Question: I am trying to send an HTML email from my app with MFMailComposeViewController, but I'm running into an issue where there is odd padding to the right.
Here is the HTML I'm using:
'''
</br>
</br>
<a href='itms-apps://itunes.apple.com/app/id444395321'>
<img src='http://brianensorapps.com/whirlworld/wwad.png' height='80' width='320' style='position:relative;left:-10px;margin-right:0px;padding-right:0px;'/>
</a>
'''
I'm not sure which right CSS tags are necessary. Neither are working now. The position and left tag are for eliminating the left margin.
Here is a picture of the situation I'm trying to avoid where the user can scroll to the right past my banner:

It has also been requested that I post the code for presenting the MFMailComposeViewController:
'''
sharingVC = [[MFMailComposeViewController alloc] init];
sharingVC.mailComposeDelegate = self;
sharingVC.navigationBar.tintColor = [UIColor lightGrayColor];
[sharingVC setSubject:@"Check out this app"];
[sharingVC setMessageBody:[NSString stringWithContentsOfFile:[[NSBundle mainBundle] pathForResource:@"sharingEmail.html"] usedEncoding:nil error:nil] isHTML:YES];
[self presentViewController:sharingVC animated:YES completion:nil];
'''
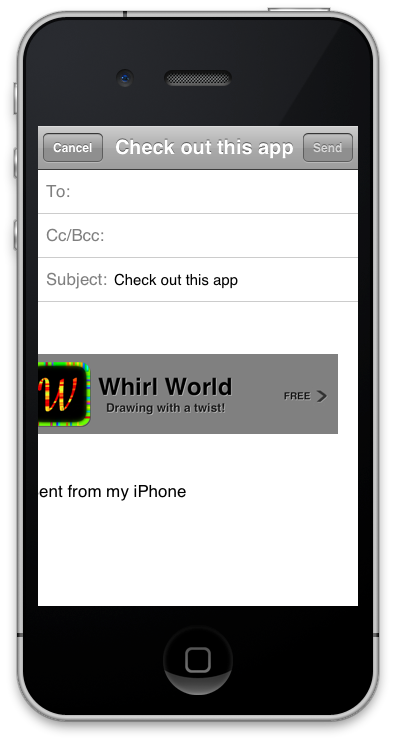
Answer: You are setting the left margin to -10px, which moves everything to the left (giving you a right margin of 10px)
In the style attribute, change 'left: -10px' to say 'left:0px' so your html code looks like this:
'''
</br>
</br>
<a href='itms-apps://itunes.apple.com/app/id444395321'>
<img src='http://brianensorapps.com/whirlworld/wwad.png' height='80' width='320' style='position:relative;left:0;margin-right:0px;padding-right:0px;'/>
</a>
'''
I think what you are really looking for though would be to set the position absolute and left to 0, like this:
'''
</br>
</br>
<a href='itms-apps://itunes.apple.com/app/id444395321'>
<img src='http://brianensorapps.com/whirlworld/wwad.png' height='80' width='320' style='position:absolute; left:0px' />
</a>
'''
In my testing, that shows the image going from the left of the screen all the way to the right with no horizontal scrolling.